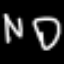
Label: octagon